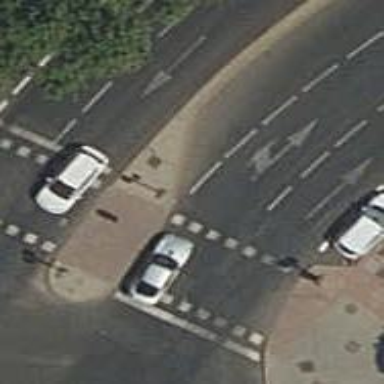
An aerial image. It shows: Kerb barrier.